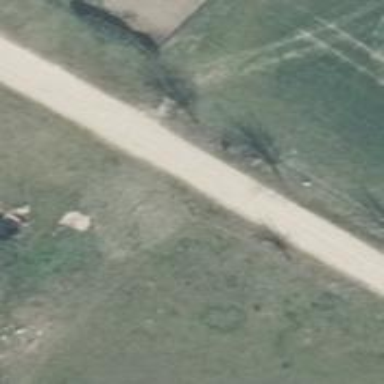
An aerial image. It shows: Sandy track road with grade 2 tracktype.